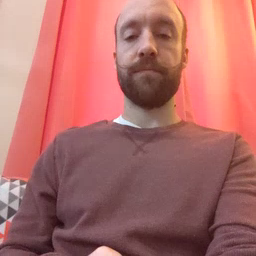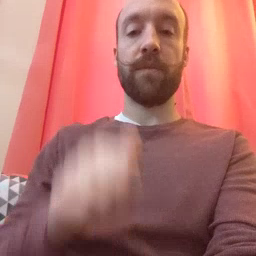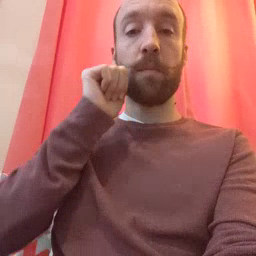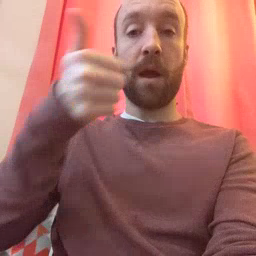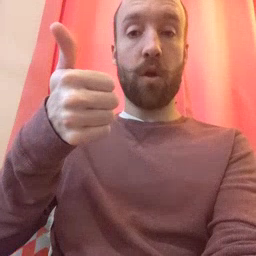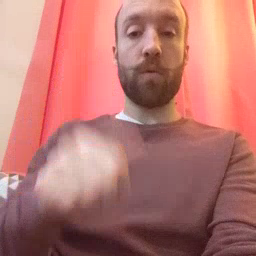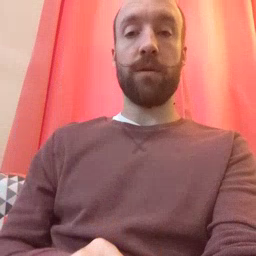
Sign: tomorrow